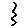
Label: zigzag